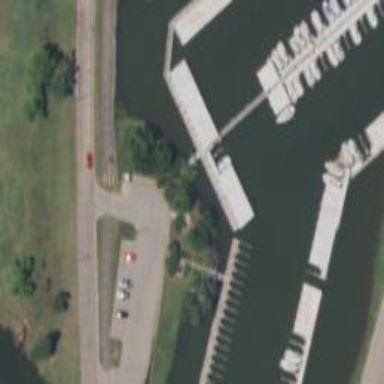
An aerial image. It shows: Pier with mooring facilities.